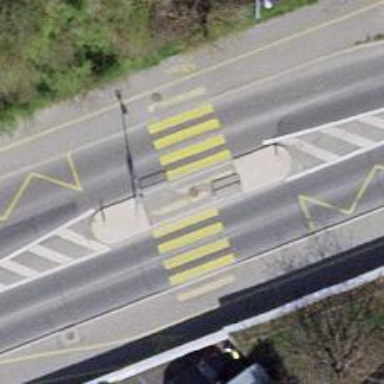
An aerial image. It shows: Uncontrolled road crossing with pedestrian island.